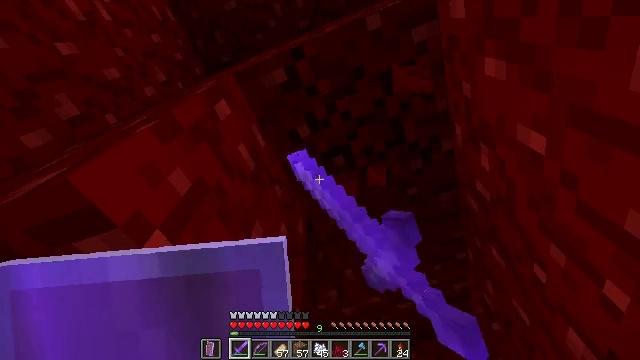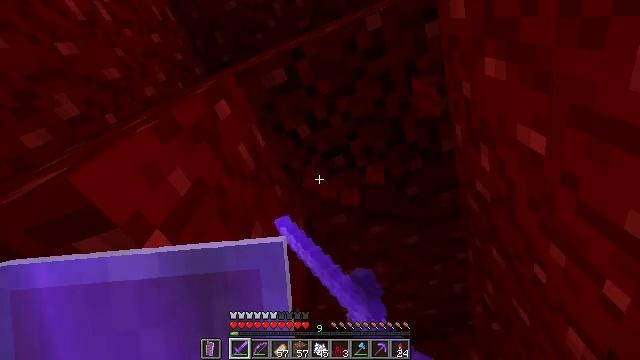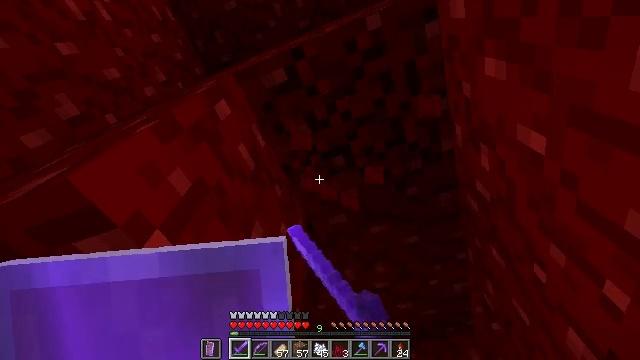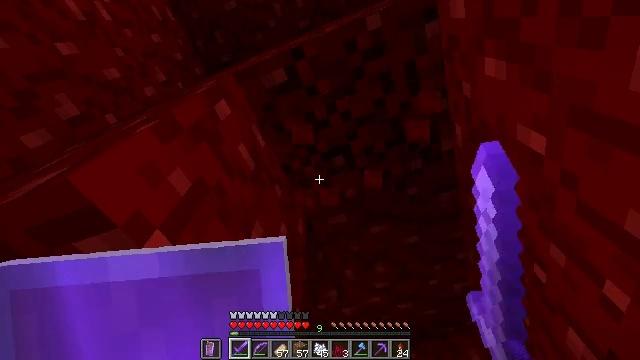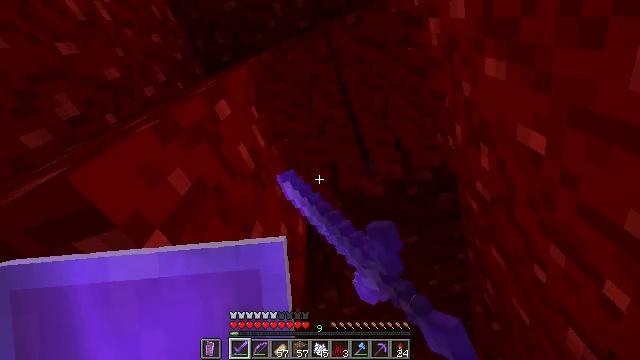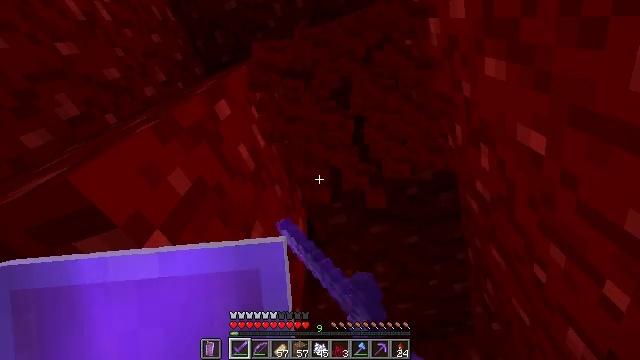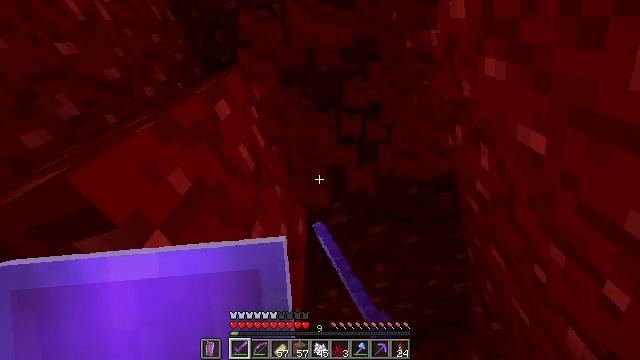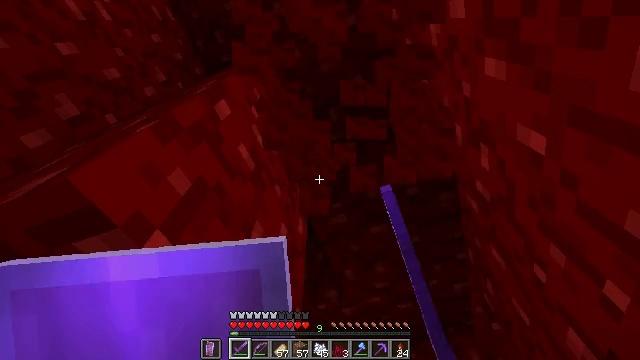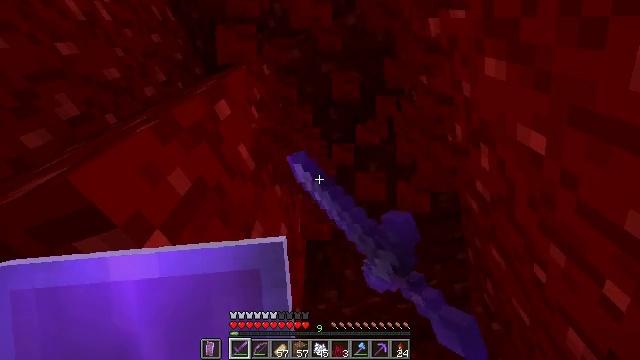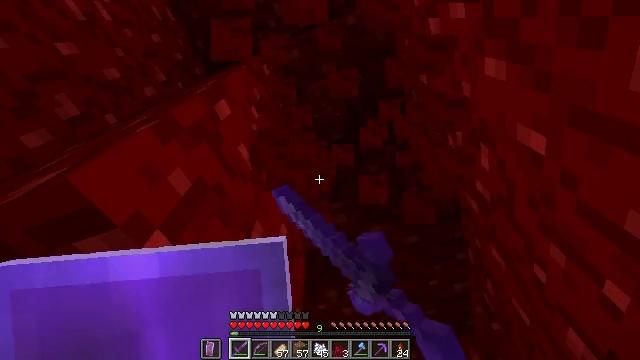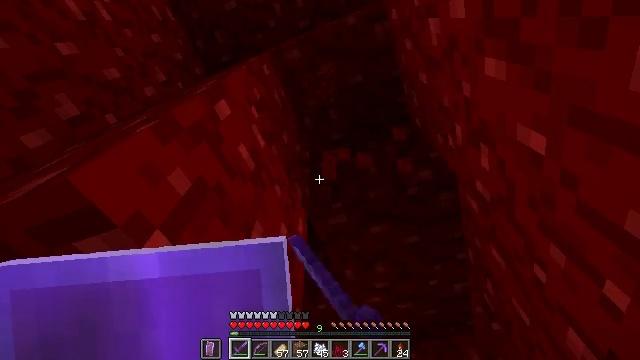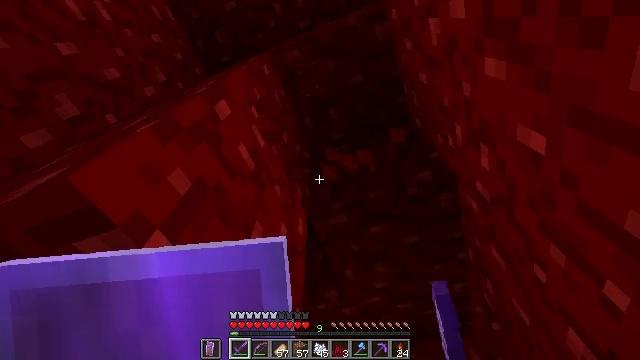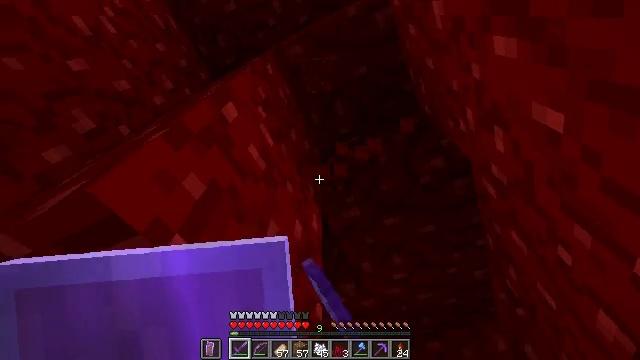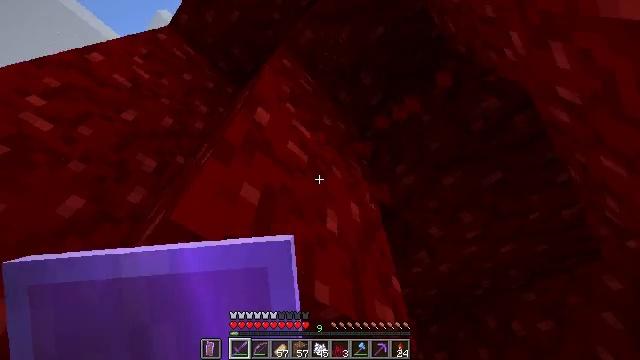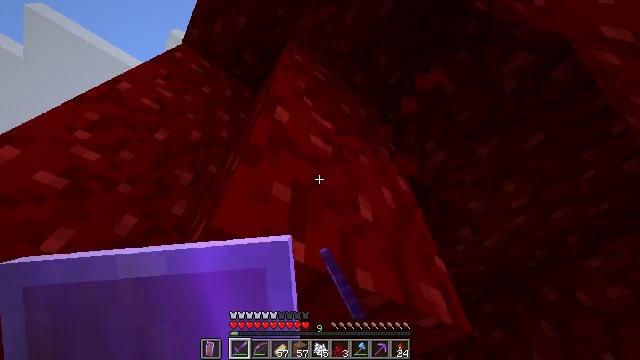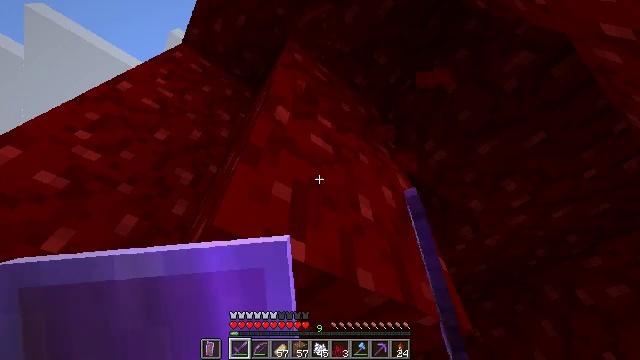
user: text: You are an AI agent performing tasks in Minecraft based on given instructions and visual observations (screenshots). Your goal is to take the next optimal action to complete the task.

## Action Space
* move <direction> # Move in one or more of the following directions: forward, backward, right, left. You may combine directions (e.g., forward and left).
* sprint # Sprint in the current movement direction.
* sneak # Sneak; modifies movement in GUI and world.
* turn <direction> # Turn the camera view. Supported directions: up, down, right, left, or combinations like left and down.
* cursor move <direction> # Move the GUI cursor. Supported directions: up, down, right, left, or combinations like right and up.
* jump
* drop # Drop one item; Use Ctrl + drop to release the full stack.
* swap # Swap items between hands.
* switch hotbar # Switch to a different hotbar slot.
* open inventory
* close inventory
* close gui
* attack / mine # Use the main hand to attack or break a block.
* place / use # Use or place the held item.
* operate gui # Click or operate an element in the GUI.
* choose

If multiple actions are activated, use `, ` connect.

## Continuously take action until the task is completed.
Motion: motion action
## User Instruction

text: Harvest nether wart blocks for resources.
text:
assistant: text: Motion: attack / mine
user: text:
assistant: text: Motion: attack / mine
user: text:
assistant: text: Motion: attack / mine
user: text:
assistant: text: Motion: attack / mine
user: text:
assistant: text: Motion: attack / mine
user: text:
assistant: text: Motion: attack / mine
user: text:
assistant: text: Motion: attack / mine
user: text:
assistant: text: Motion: attack / mine
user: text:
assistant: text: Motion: attack / mine
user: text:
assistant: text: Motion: attack / mine
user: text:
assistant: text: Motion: attack / mine
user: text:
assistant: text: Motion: turn left and down, attack / mine
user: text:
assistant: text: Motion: turn left and down, attack / mine
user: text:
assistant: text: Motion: turn left and down, attack / mine
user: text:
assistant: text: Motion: attack / mine
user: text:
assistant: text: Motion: attack / mine
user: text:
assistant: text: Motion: attack / mine
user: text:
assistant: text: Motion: attack / mine
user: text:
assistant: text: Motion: attack / mine
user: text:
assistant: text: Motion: attack / mine
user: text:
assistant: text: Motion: attack / mine
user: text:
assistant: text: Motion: attack / mine
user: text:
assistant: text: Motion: attack / mine
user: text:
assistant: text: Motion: attack / mine
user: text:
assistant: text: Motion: attack / mine
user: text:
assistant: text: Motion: attack / mine
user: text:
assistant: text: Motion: attack / mine
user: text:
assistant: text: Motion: attack / mine
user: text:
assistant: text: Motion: attack / mine
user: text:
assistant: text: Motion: attack / mine